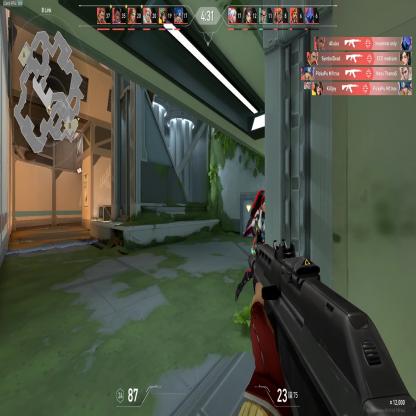
Label: enemy